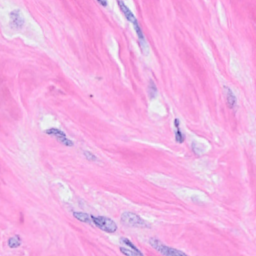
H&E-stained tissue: Breast